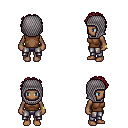
a pixel art fantasy rpg character, female body template, human, dark skin, brown sleeveless shirt, metal pants, brunette curly afro hairstyle, chain hood, bracelets, four views (front, back, left, right), 2x2 character sprite sheet, small pixel art, hard edges, no anti-aliasing